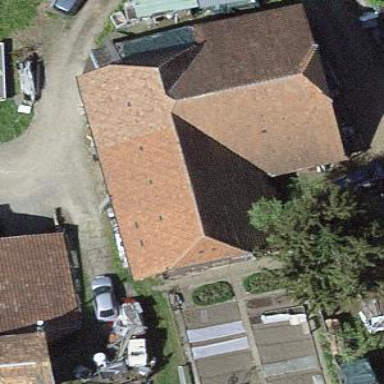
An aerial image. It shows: Farm building.